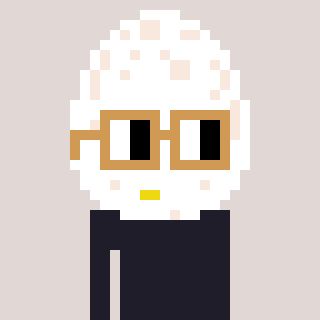
a pixel art character with square brown glasses, a egg-shaped head and a grayscale-colored body on a warm background